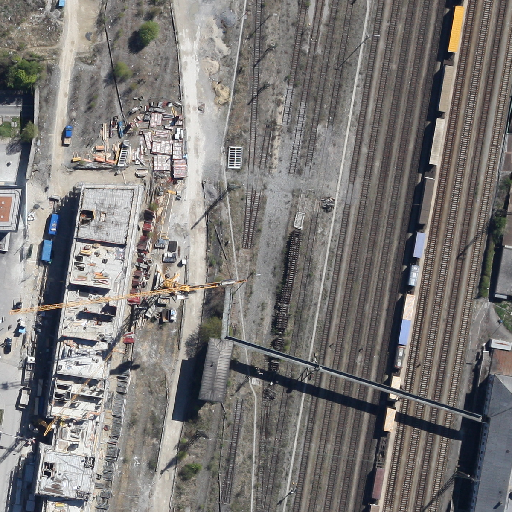
Referring expression: unpaved road